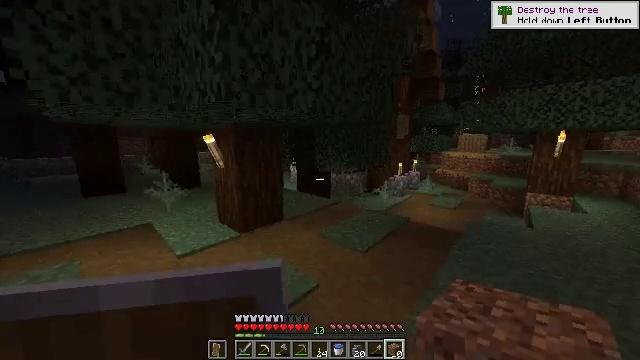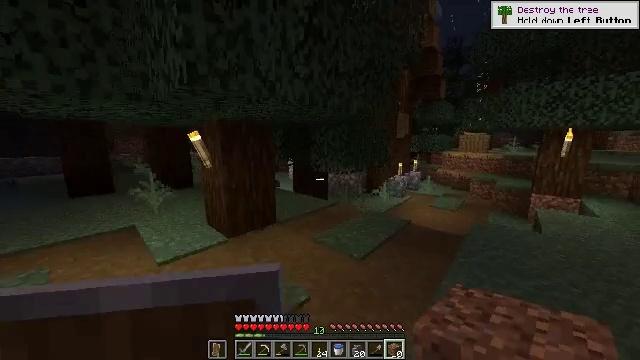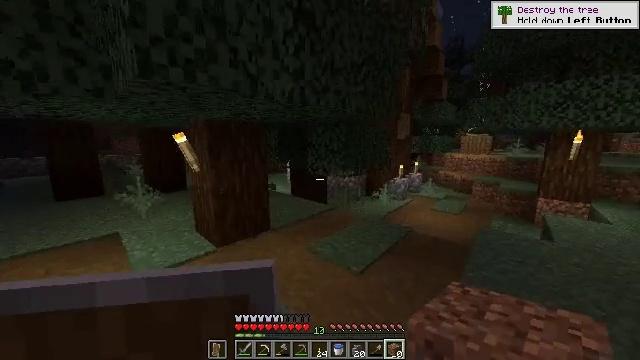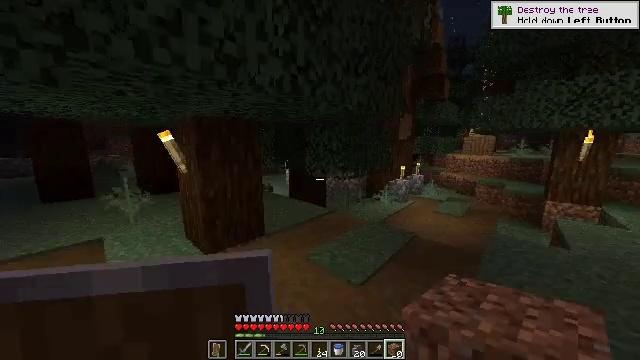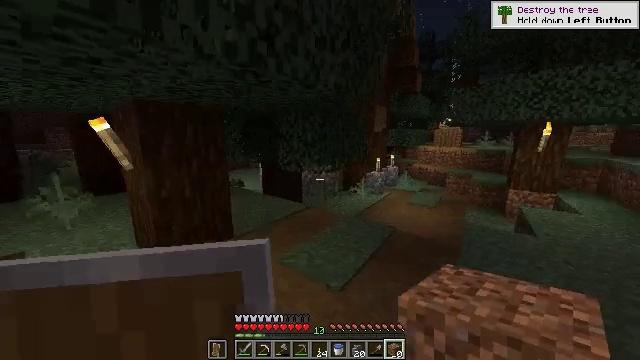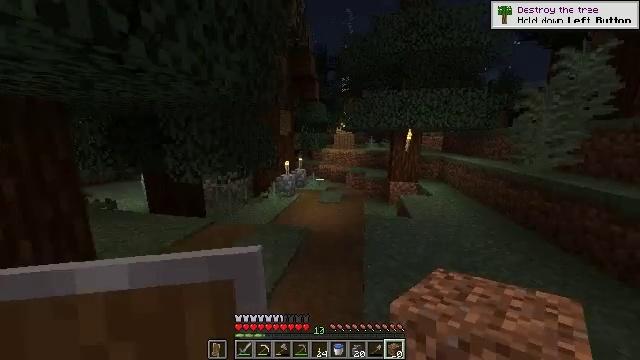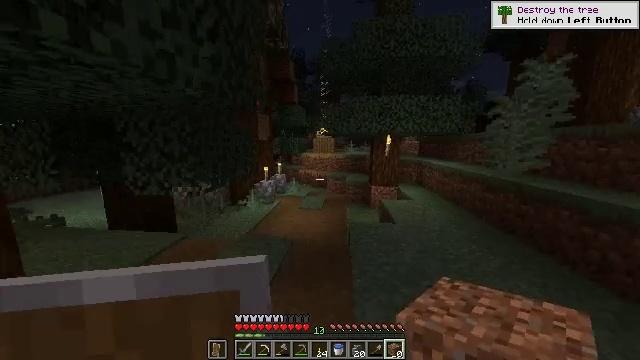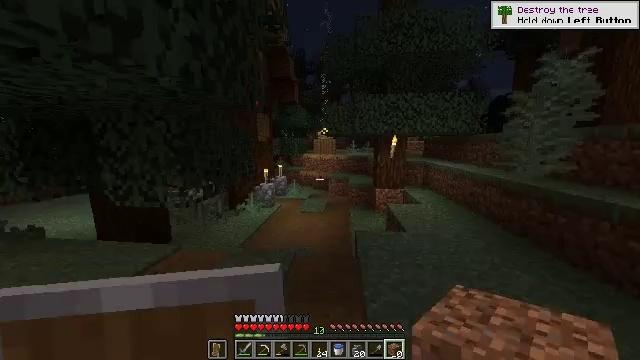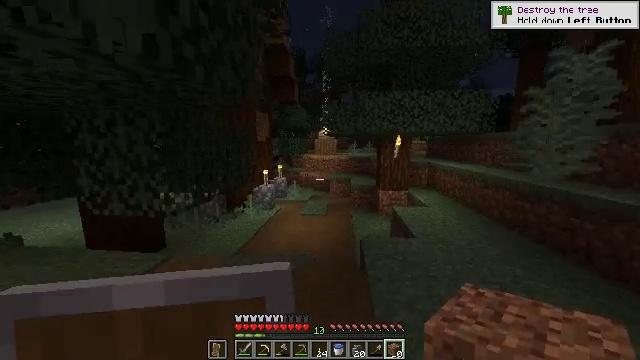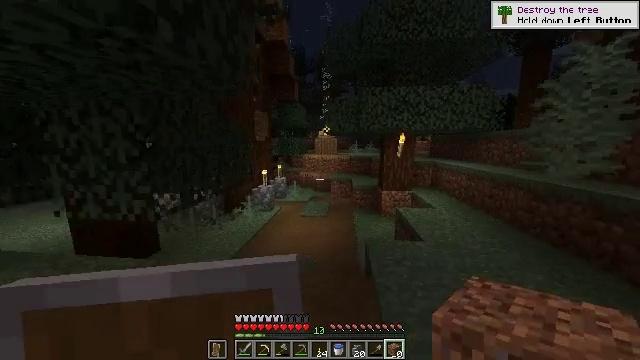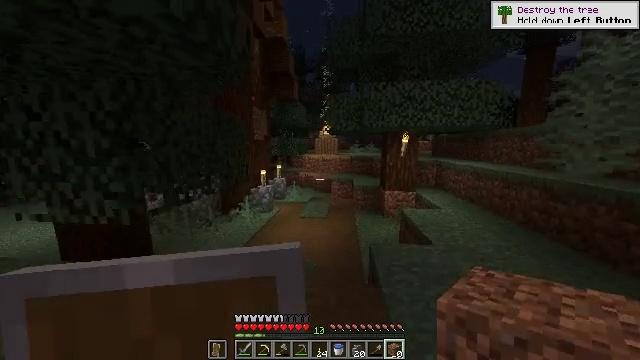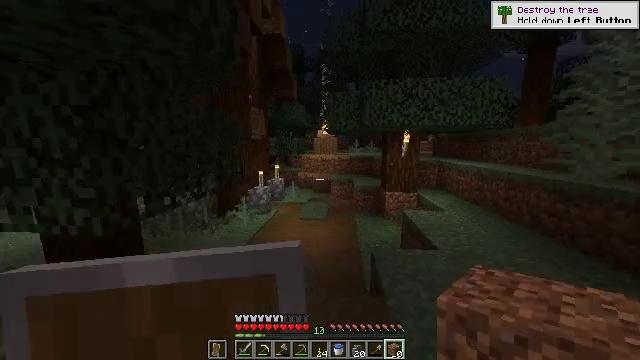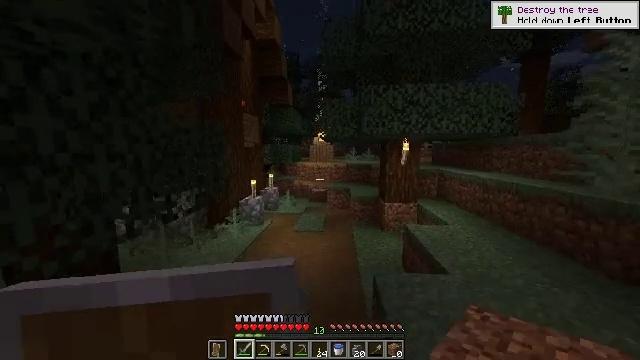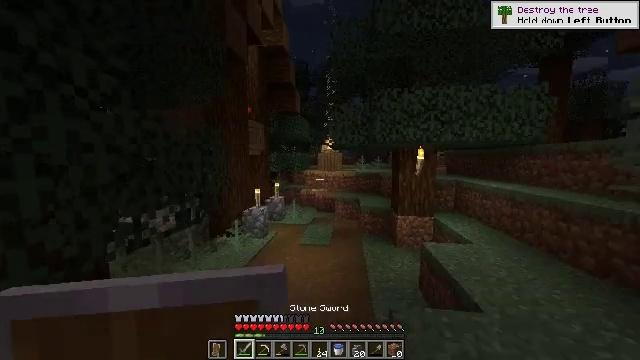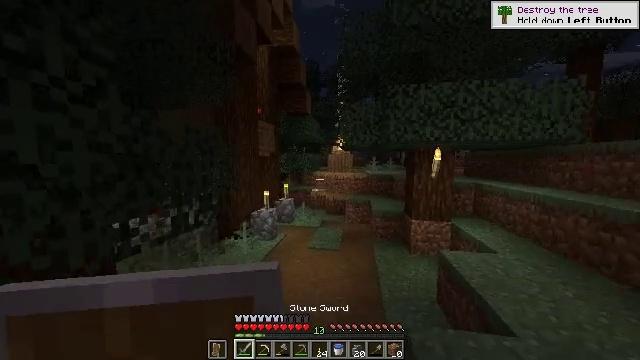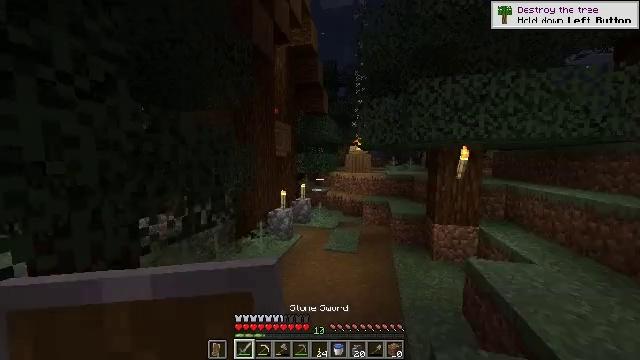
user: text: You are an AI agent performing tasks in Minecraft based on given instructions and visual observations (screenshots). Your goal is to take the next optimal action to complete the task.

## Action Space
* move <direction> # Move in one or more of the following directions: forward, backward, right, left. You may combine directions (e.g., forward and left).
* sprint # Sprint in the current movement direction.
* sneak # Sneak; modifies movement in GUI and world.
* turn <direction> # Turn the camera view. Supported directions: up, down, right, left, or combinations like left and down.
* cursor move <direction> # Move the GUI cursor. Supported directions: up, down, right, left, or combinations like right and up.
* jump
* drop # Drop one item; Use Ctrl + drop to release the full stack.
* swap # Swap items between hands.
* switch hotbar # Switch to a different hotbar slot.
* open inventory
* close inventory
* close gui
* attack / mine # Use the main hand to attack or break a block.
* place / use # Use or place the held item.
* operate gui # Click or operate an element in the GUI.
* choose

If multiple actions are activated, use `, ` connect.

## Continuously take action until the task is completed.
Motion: motion action
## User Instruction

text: Open the furnace and craft a smooth stone.
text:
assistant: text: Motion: move forward, sprint
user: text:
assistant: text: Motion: move forward, sprint
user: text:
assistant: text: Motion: move forward, sprint
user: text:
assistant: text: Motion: move forward, turn right and down
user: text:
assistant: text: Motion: move forward, turn right and up
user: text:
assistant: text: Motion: move forward, turn right and up
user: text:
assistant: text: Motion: move forward, sprint
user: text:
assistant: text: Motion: move forward, sprint
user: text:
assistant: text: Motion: move forward, sprint
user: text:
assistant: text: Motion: move forward
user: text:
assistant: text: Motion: move forward
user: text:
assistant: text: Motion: move forward, turn right and up, switch to hotbar 1
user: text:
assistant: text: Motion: move forward, turn left and up, switch to hotbar 1
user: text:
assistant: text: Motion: move forward, turn left, switch to hotbar 1
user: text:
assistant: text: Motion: move forward, turn left
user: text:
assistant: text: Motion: move forward, jump
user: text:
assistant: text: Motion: move forward, jump
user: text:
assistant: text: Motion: move forward, jump
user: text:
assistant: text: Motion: move forward
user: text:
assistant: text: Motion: move forward
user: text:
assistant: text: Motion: move forward
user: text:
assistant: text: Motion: move forward
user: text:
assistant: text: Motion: move forward
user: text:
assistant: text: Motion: move forward
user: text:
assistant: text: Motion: move forward
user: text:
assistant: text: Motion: move forward
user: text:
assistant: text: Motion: move forward, turn left
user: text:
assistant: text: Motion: move forward, turn left and down
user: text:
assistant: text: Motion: move forward, turn left and down
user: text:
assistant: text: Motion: move forward